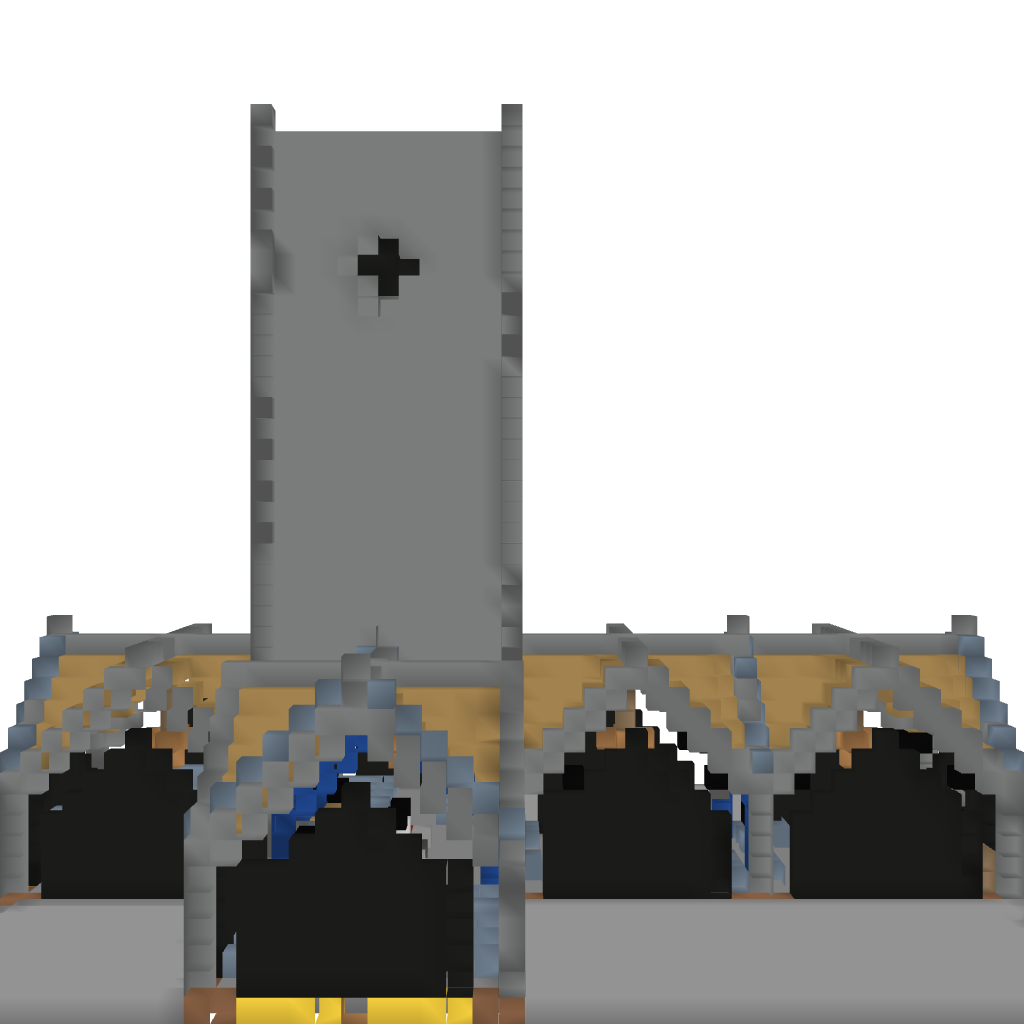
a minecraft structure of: A simplistic church